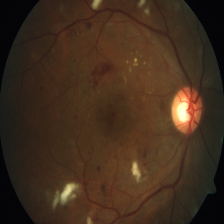
Diabetic retinopathy grade: Severe